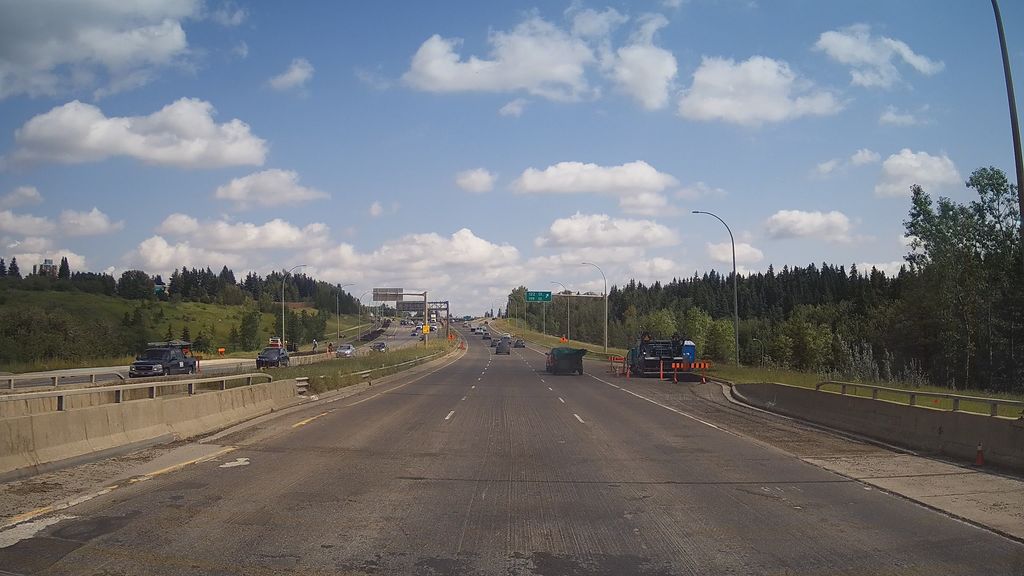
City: edmonton